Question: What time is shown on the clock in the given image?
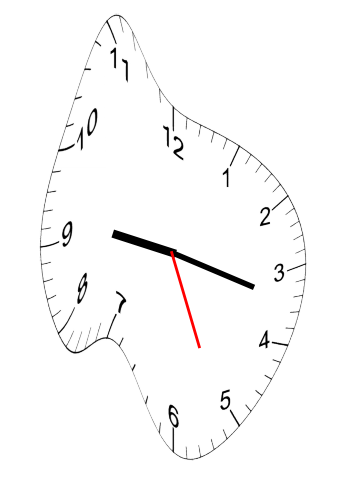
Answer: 09:17:26